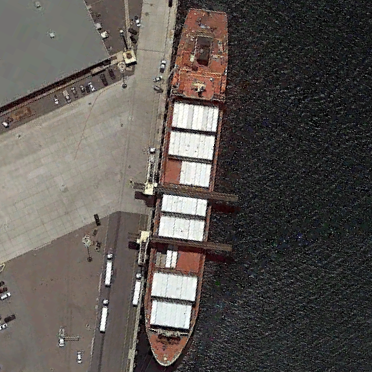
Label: civil